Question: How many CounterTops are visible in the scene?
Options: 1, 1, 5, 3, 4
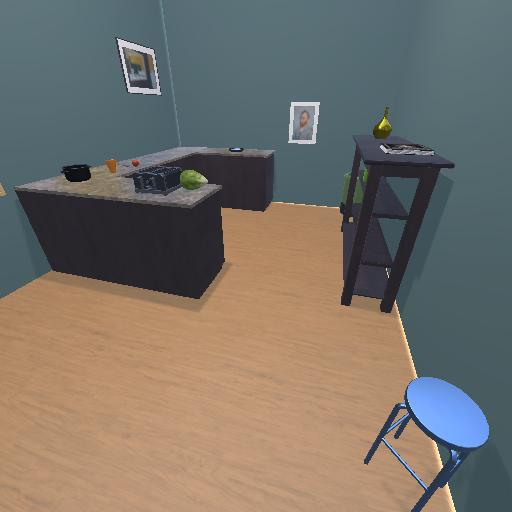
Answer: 1